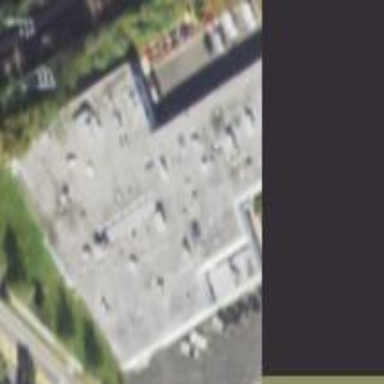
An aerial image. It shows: Commercial building.